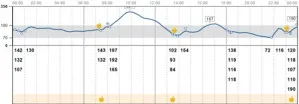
Examples of glucose profiles in both cases. Examples of glucose profiles on isCGM of cases 1 and 2 are shown. Arrows are the typical timing, significantly increased or decreased glucose fluctuation. . isCGM - intermittently scanned continuous glucose monitoring; AGP - ambulatory glucose profile; CSII - continuous subcutaneous insulin infusion.
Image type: chart (chart)